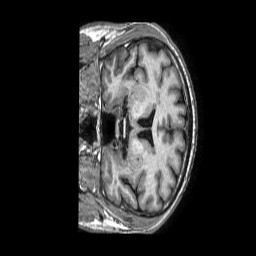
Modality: T1w
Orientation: coronal
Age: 38
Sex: male
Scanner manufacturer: philips
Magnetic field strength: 1.5 T
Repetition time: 0.007054 s
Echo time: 0.003207 s